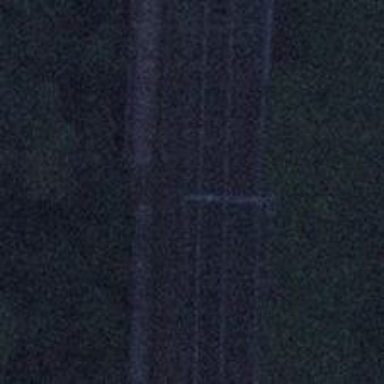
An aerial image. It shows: Path on bridge.